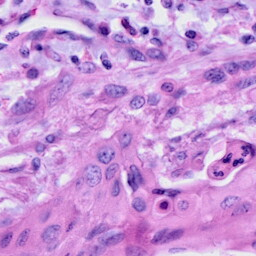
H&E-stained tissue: Cervix